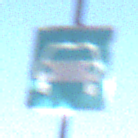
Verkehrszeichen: Kraftfahrstrasse
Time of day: MorningAfternoon
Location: Outdoor (Urban)
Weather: Clear
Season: NotSpecified
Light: Natural